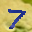
Label: 7